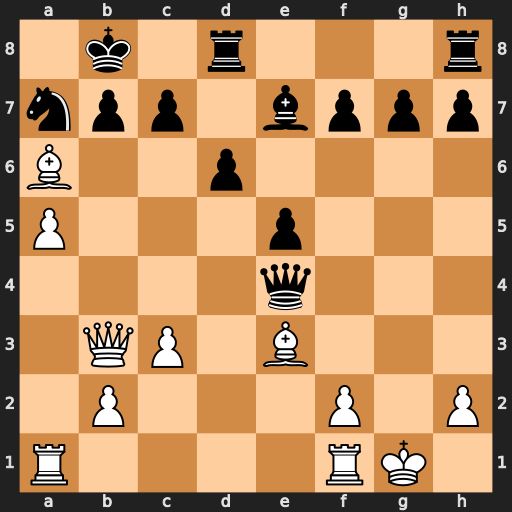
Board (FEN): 1k1r3r/npp1bppp/B2p4/P3p3/4q3/1QP1B3/1P3P1P/R4RK1
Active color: w
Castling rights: -
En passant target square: -
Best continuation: Ra4 Qc6 Bxb7 Qxb7 Rb4